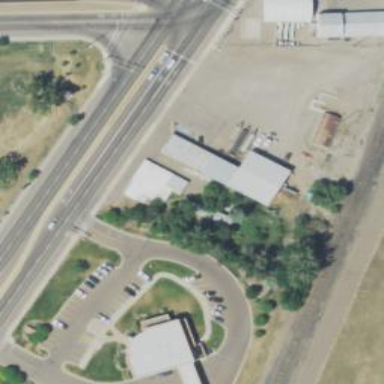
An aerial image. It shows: Veterinary facility.